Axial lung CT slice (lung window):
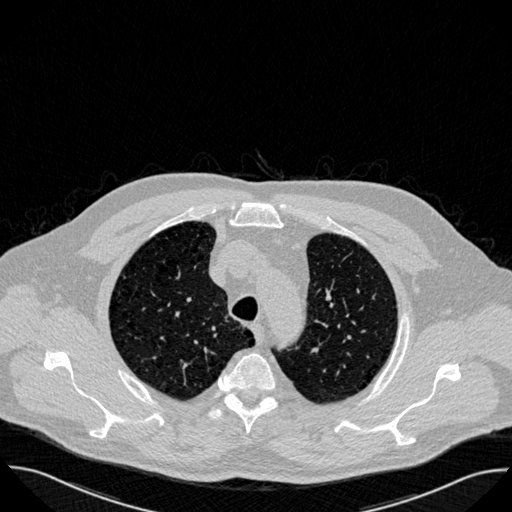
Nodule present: no